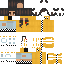
A female human skin with medium skin, wearing brown long hair dressed in a yellow hoodie and gray pants, featuring a closed mouth.